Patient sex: M
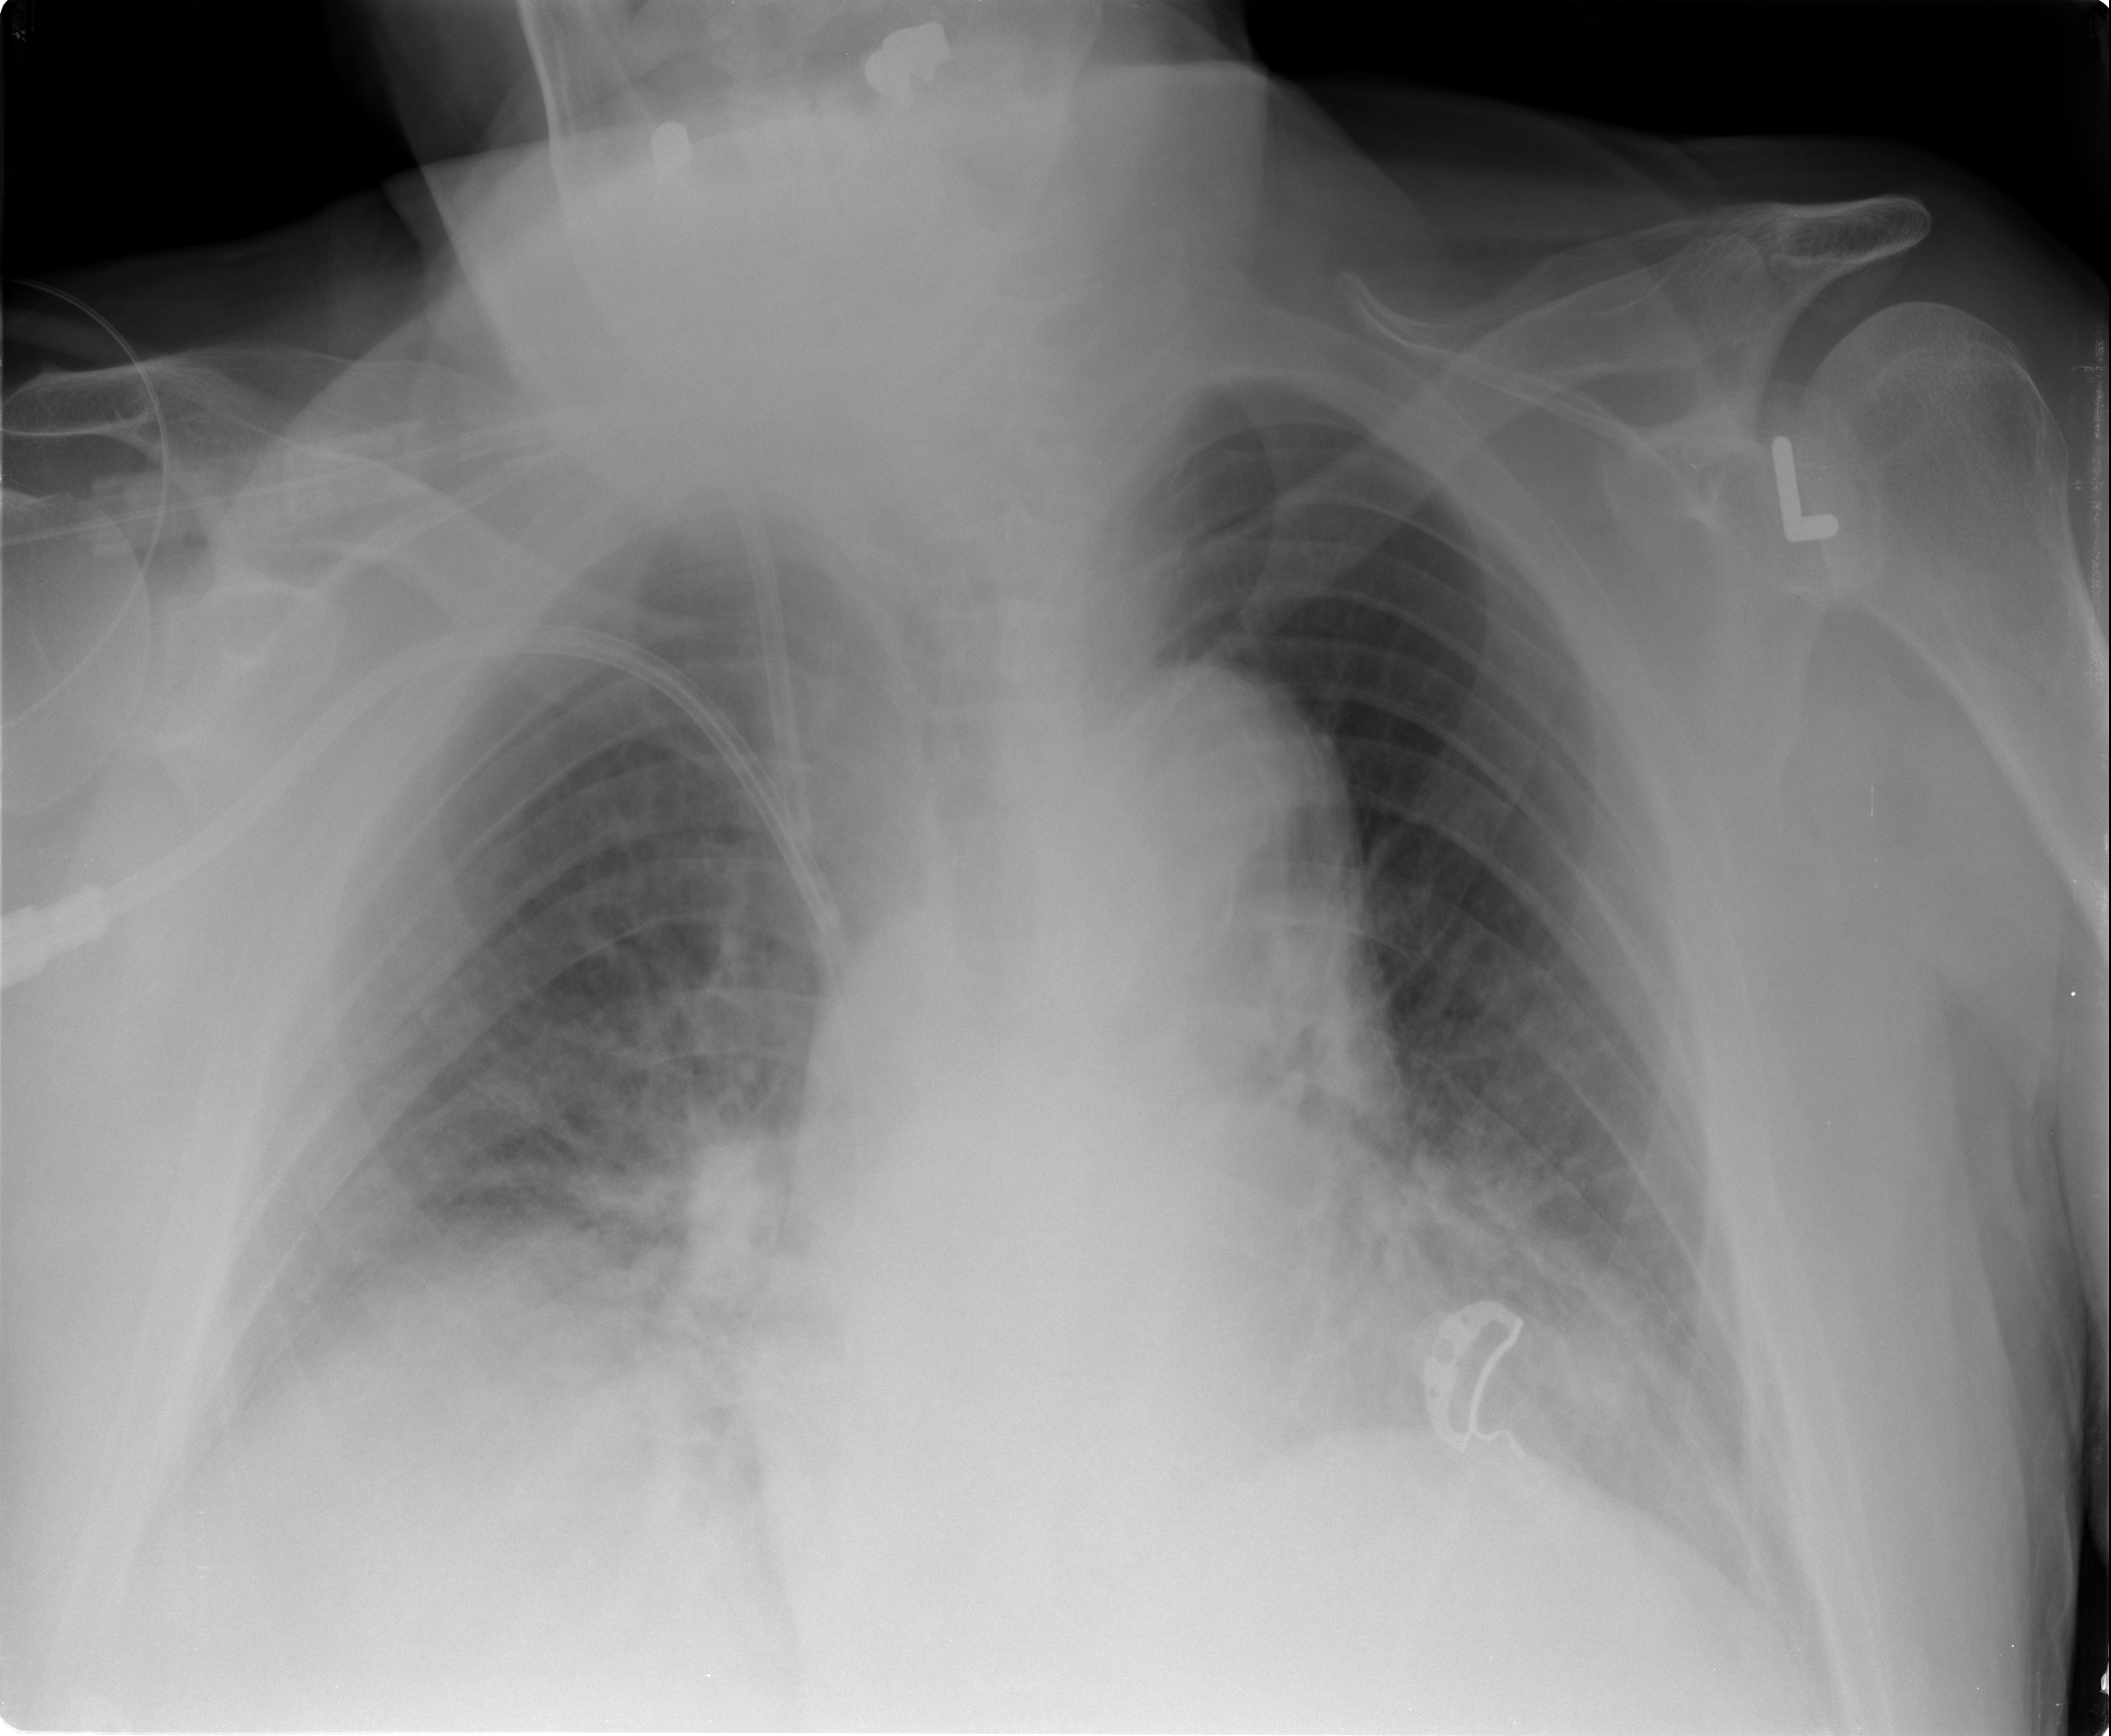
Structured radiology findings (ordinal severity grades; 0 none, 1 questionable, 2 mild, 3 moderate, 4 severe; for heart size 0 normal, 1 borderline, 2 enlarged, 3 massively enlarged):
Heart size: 2
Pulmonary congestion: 2
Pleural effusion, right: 1
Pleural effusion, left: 0
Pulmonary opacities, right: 2
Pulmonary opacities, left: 2
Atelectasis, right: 2
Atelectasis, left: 2